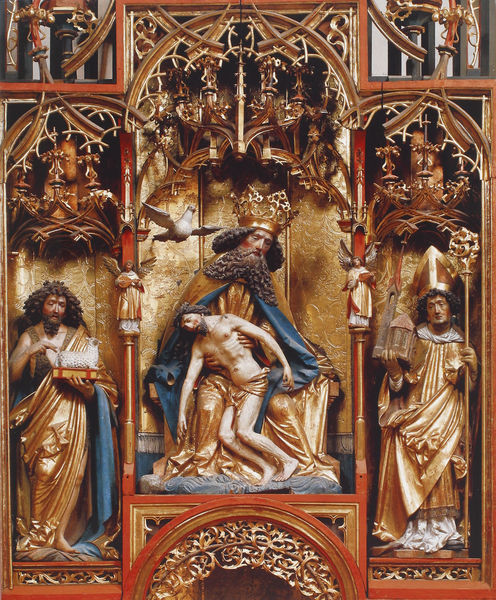
Titel: Hochaltar der Spitalkirche Heilig Geist
Standort: Latsch (im Vintschgau), Spitalkirche Heilig Geist (EU - I - Südtirol)
Schlagwörter: blau, gott, holz, haube, taube, gewand, gold, mantel, krone, engel, lamm, altar, schnitzerei, christus, jesus